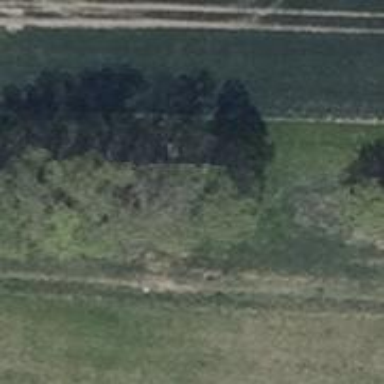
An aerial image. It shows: Row of deciduous broadleaved trees.